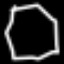
Label: octagon